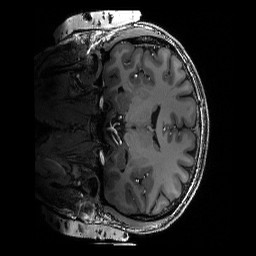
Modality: T1w
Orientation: coronal
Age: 30
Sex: male
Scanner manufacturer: siemens
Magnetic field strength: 6.98 T
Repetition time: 3.1 s
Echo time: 0.00242 s